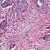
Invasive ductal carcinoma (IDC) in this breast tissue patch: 1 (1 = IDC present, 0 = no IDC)